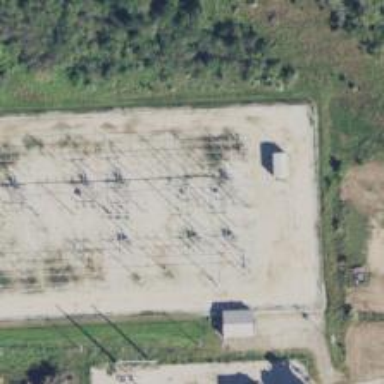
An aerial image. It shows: Switch used for power control.